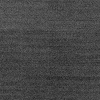
Atmospheric dust classification: dusty